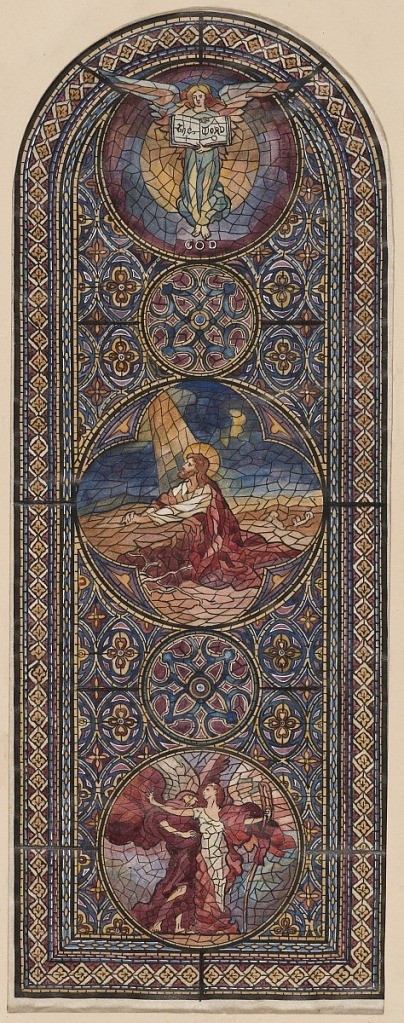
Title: Design for a Stained Glass Window
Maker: Izabel M. Coles, American, 1890 - 1964
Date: ca. 1909–12
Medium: Ink and watercolor on tracing paper
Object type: Drawing
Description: Design for a stained glass window with arched top and three motifs within rondels; top, an angel holding an open book inscribed "The Word"; center, Christ at Gethsemane; bottom, two standing figures.